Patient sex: M
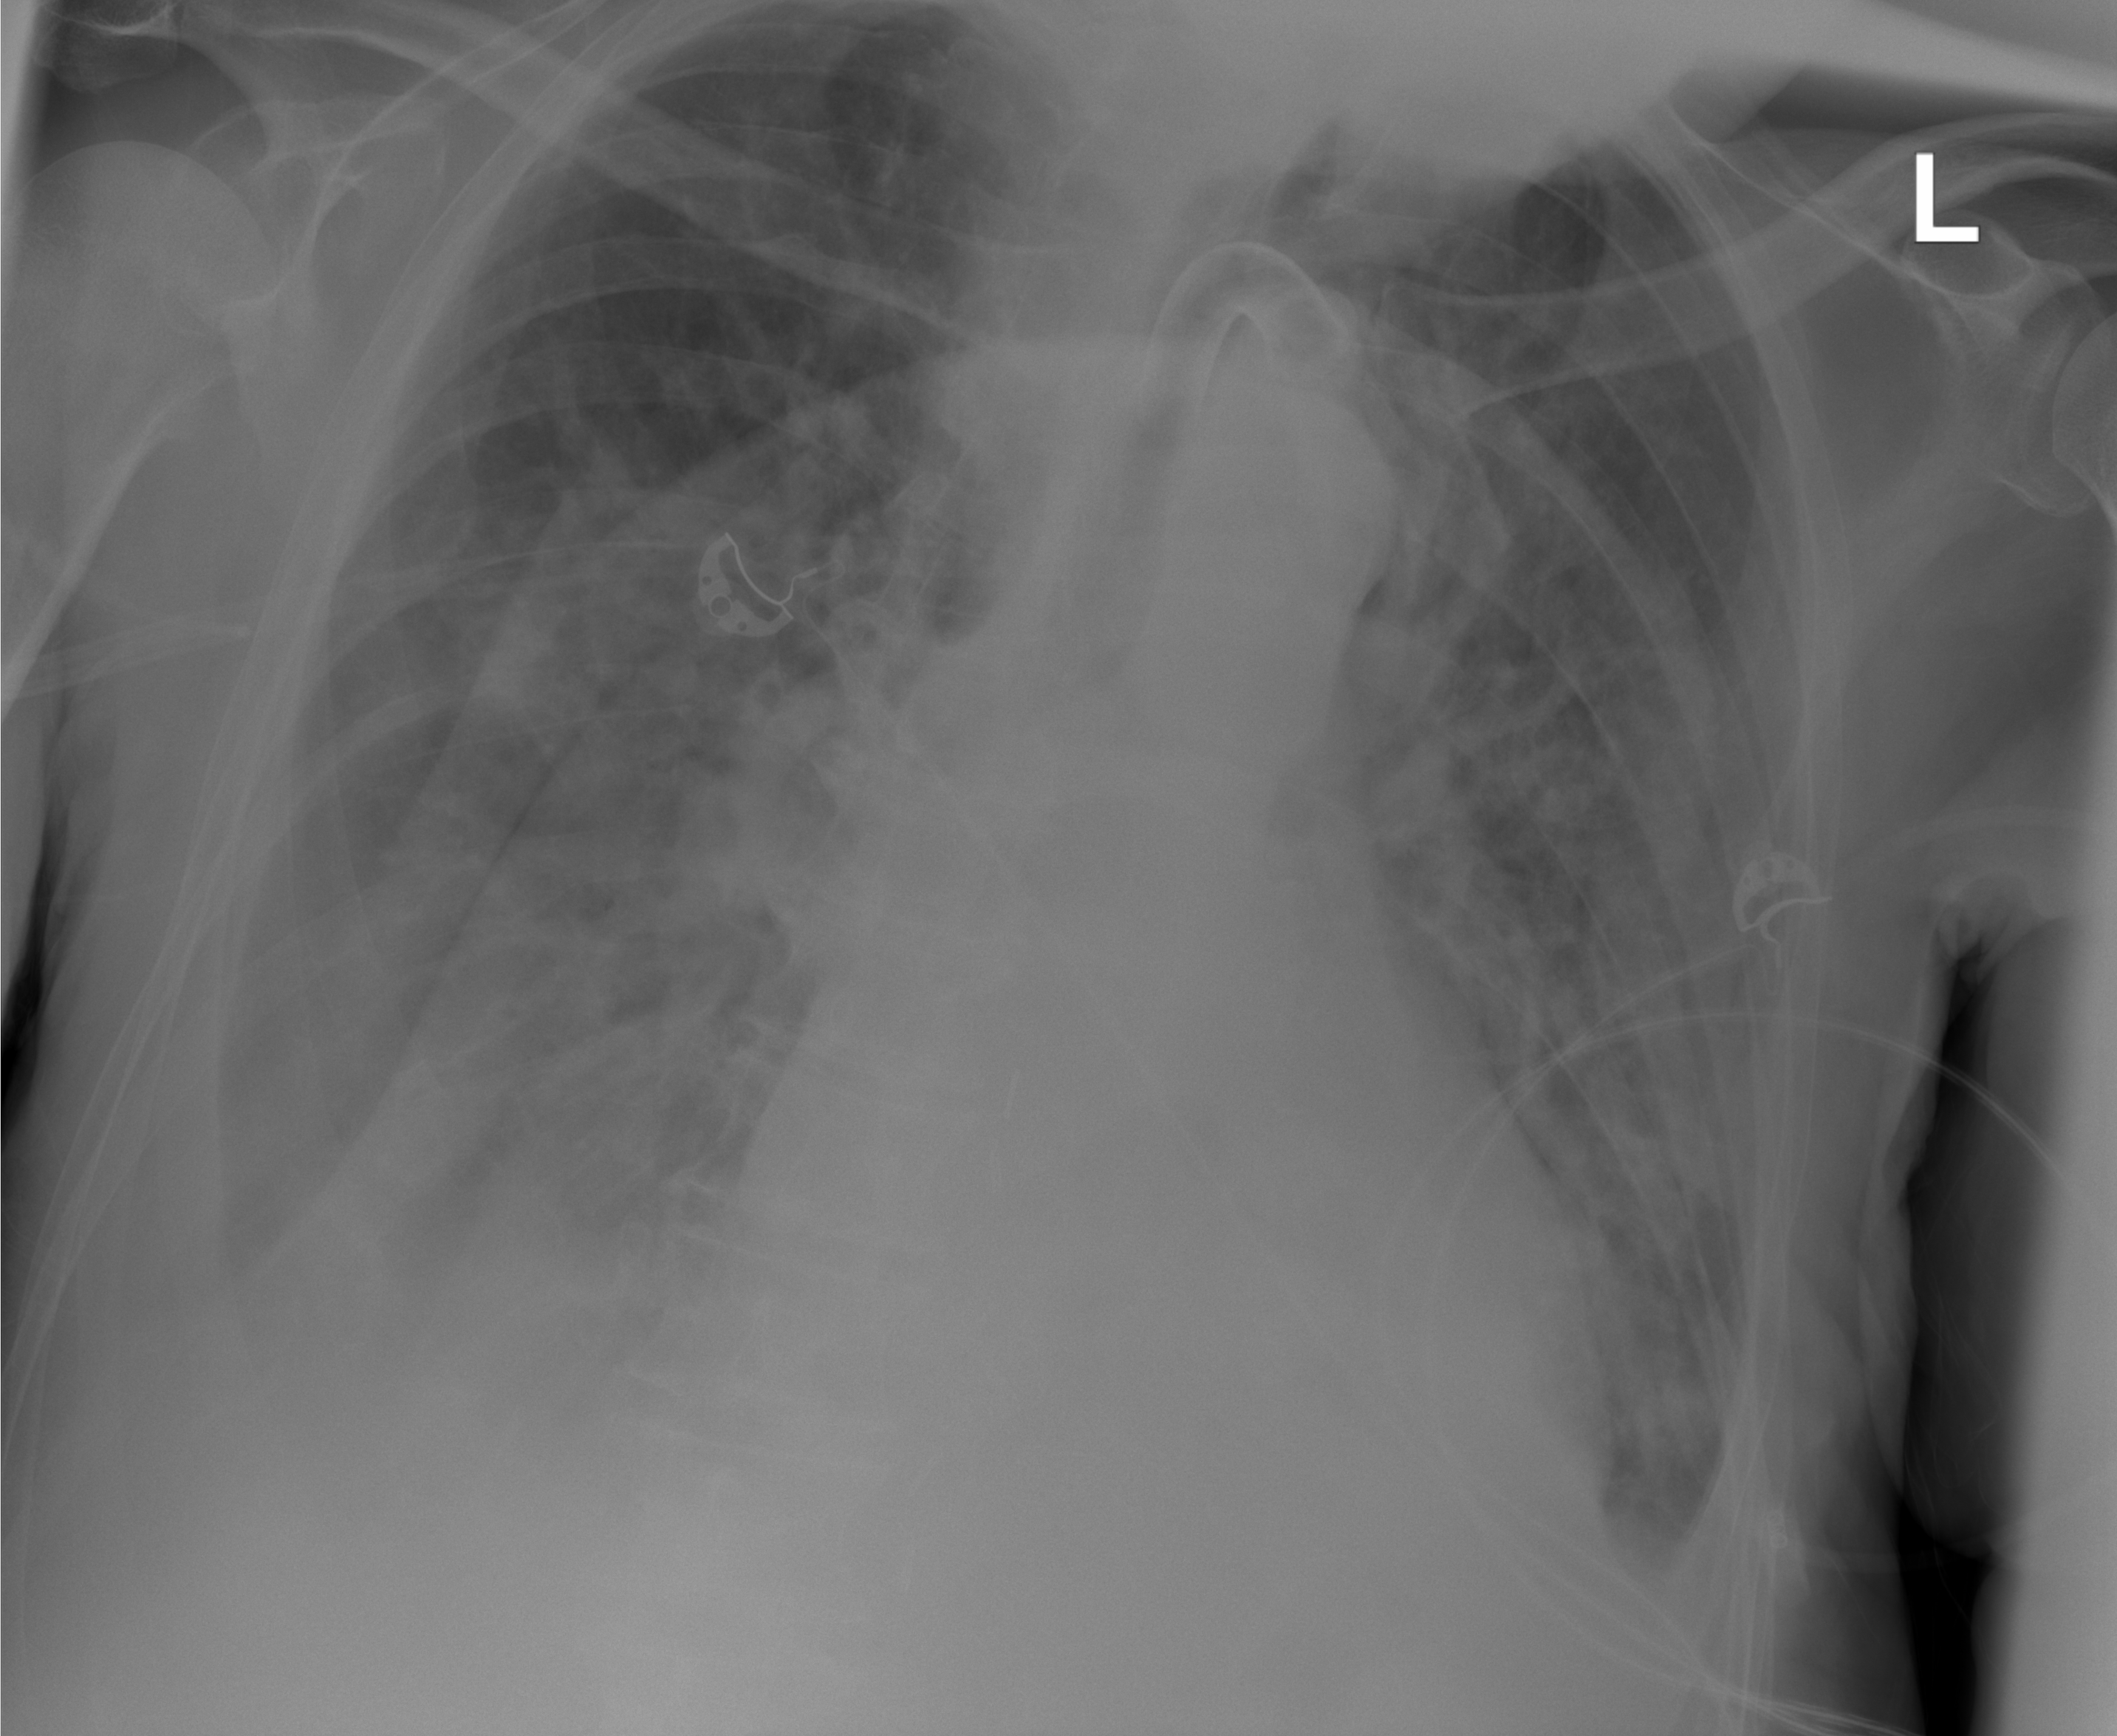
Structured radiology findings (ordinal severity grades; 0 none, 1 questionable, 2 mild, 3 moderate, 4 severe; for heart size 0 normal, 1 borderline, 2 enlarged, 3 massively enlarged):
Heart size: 0
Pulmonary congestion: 0
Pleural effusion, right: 2
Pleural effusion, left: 2
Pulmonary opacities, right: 3
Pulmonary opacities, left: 3
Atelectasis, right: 2
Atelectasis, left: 2